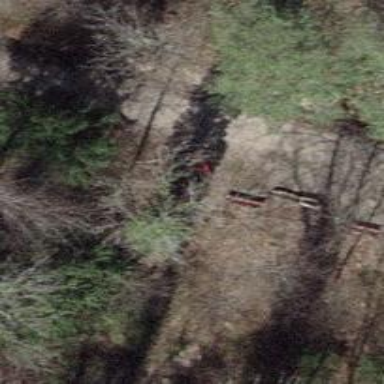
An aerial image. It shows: Red bench.